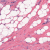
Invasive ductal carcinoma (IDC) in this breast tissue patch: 1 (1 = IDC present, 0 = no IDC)